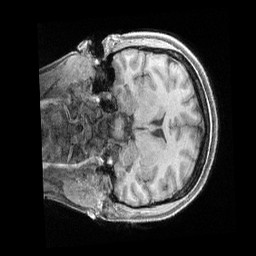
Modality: T1w
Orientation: coronal
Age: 32
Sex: female
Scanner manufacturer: siemens
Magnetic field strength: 3 T
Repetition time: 2.4 s
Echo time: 0.00241 s